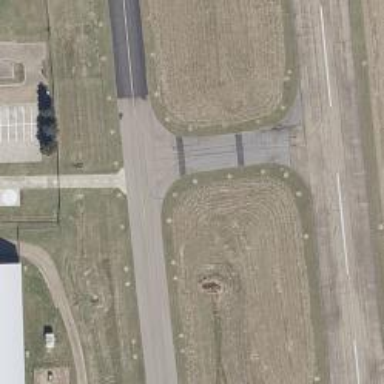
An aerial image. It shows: Image of taxiway at airport.